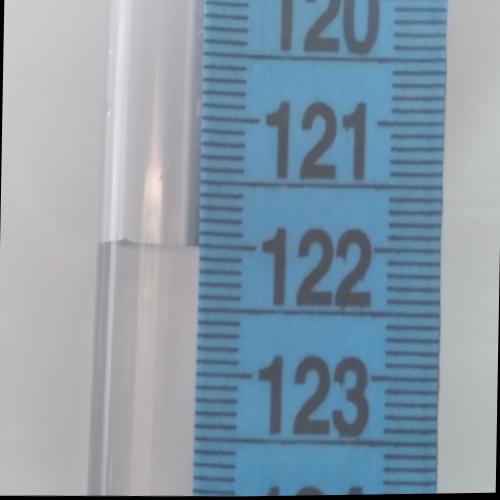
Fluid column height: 122.0 cm